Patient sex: F
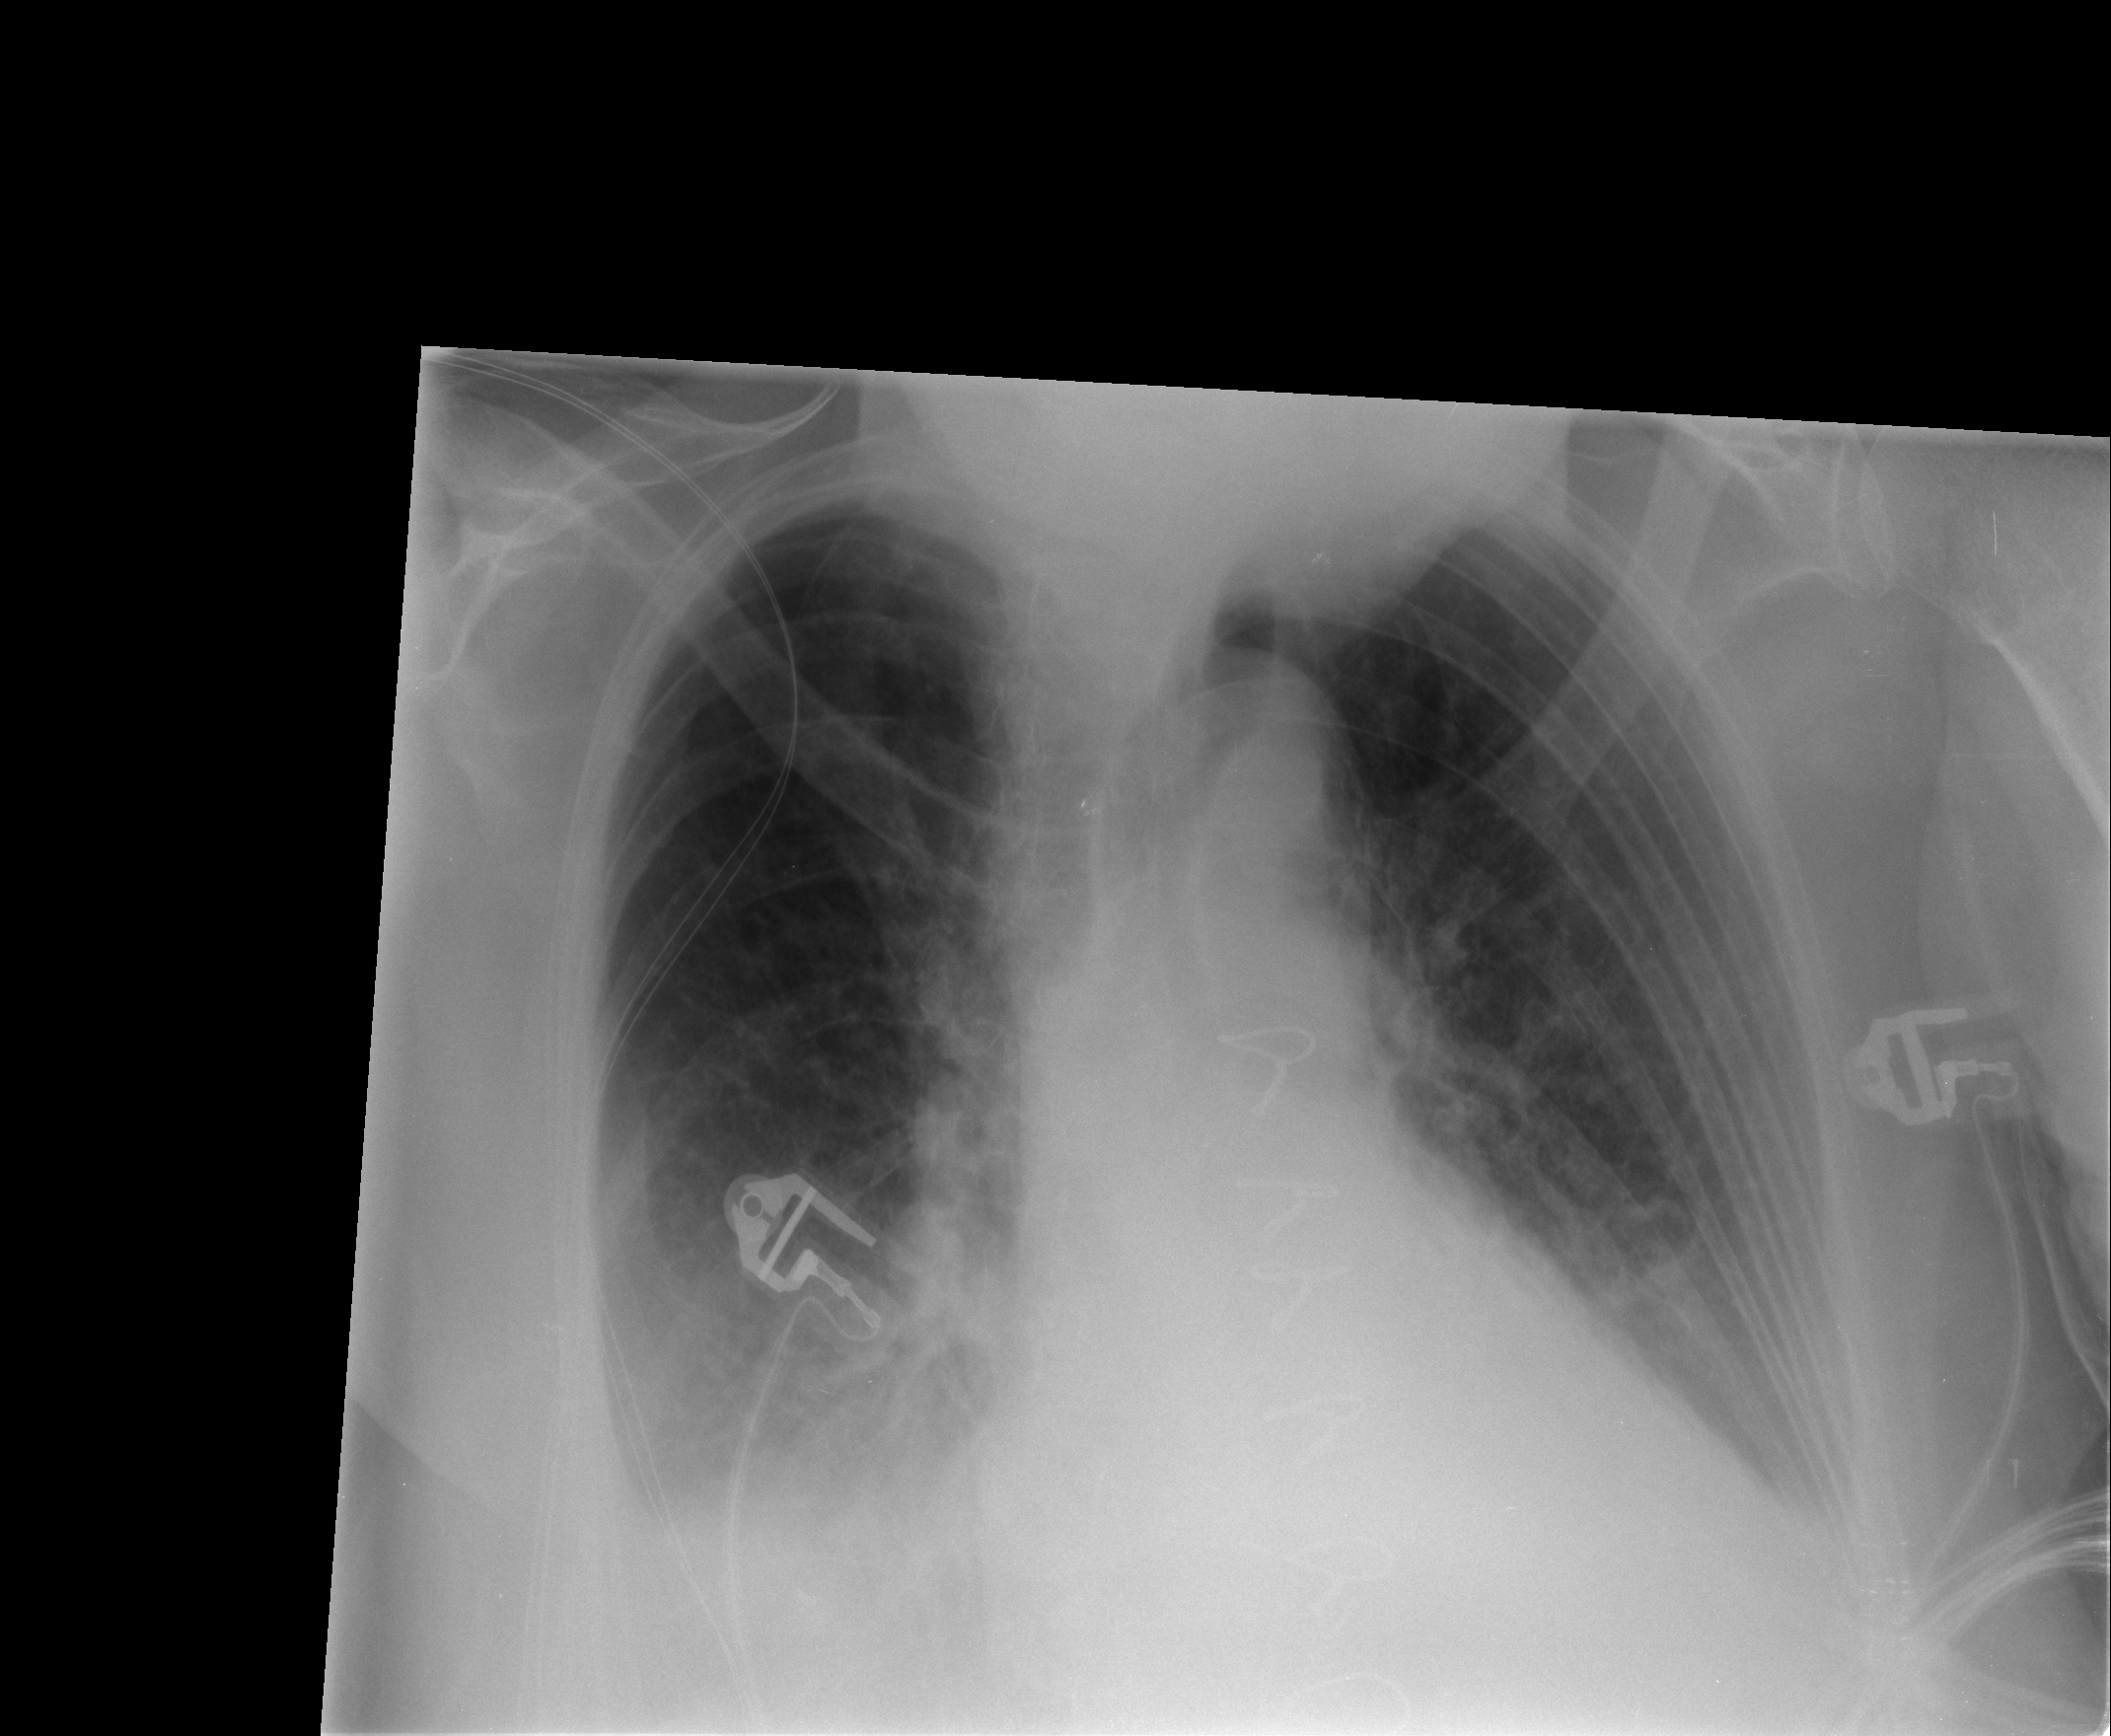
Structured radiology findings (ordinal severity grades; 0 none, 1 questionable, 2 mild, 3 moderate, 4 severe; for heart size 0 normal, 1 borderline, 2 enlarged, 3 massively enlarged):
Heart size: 2
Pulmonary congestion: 2
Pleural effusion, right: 2
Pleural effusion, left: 2
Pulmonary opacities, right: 1
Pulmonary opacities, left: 0
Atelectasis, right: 2
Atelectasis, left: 2